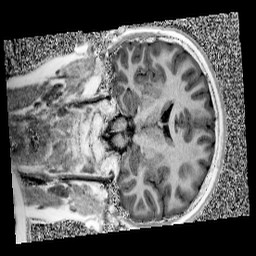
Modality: UNIT1
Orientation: coronal
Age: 9
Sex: male
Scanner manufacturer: siemens
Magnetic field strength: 3 T
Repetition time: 4 s
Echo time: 0.00299 s